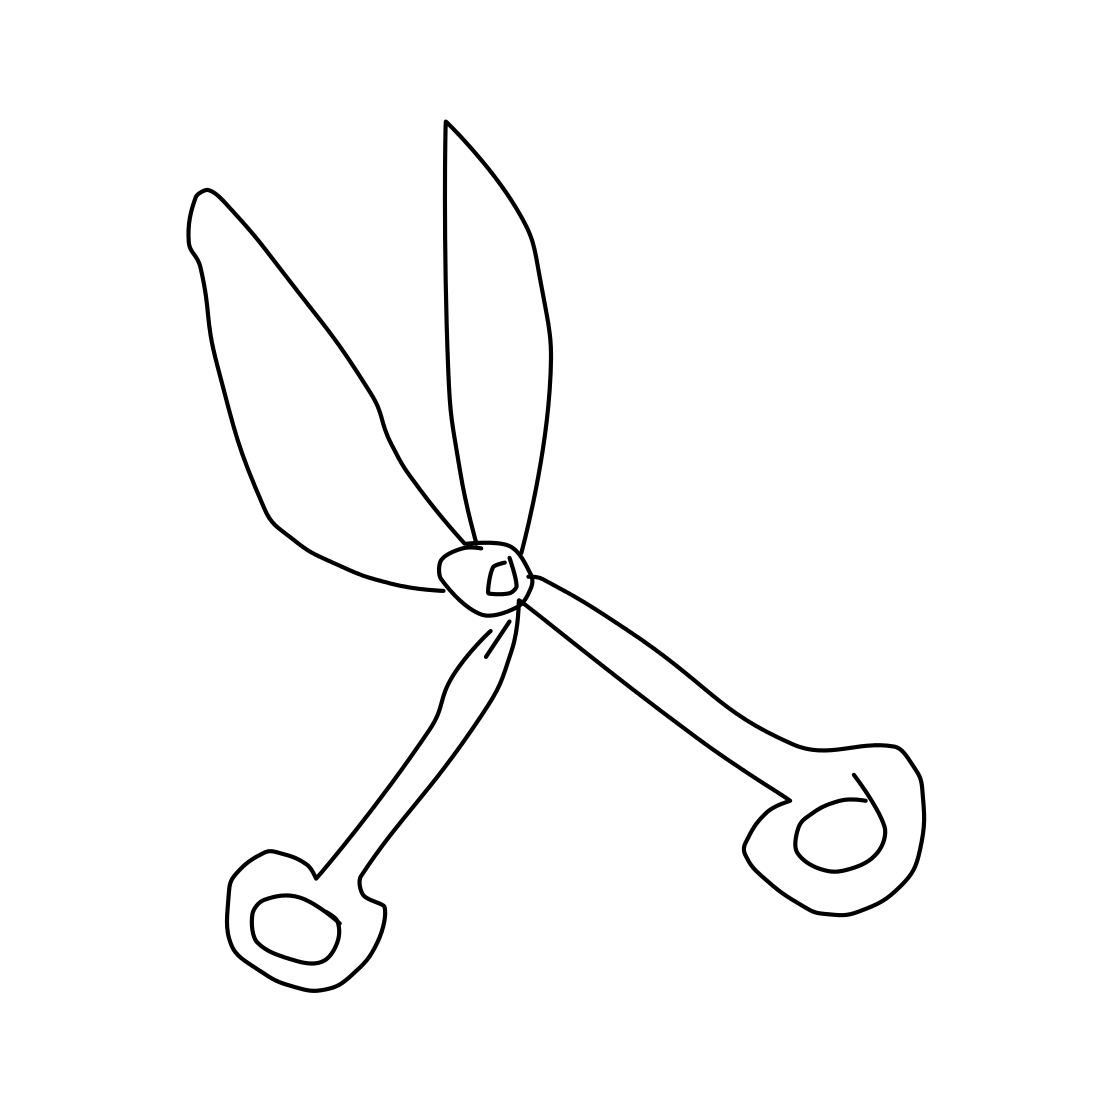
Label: scissors